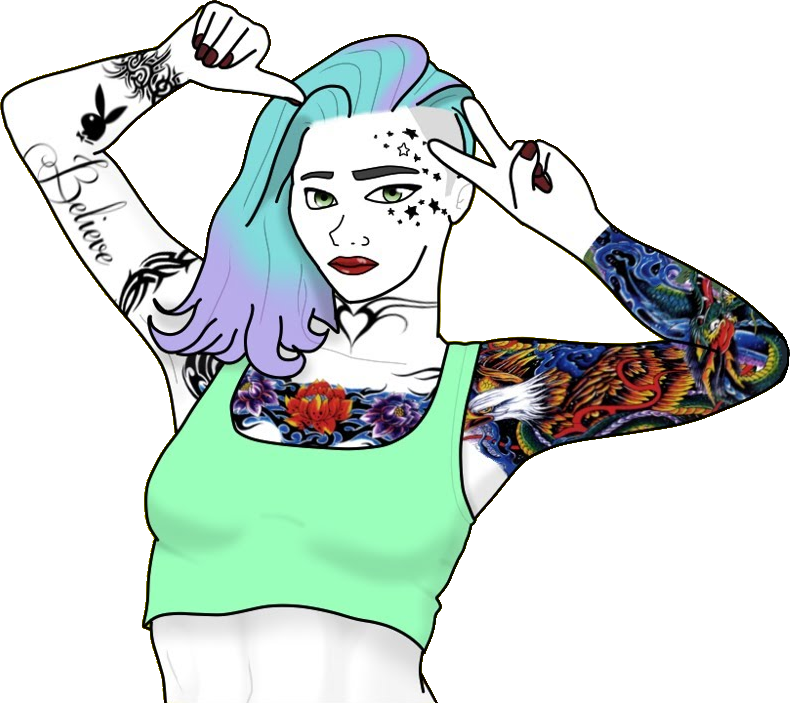
Label: 5_Doomer_Girl